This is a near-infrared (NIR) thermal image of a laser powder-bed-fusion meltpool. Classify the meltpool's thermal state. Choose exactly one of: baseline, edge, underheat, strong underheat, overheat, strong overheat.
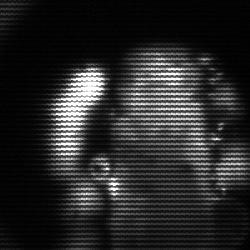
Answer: strong underheat